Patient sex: M
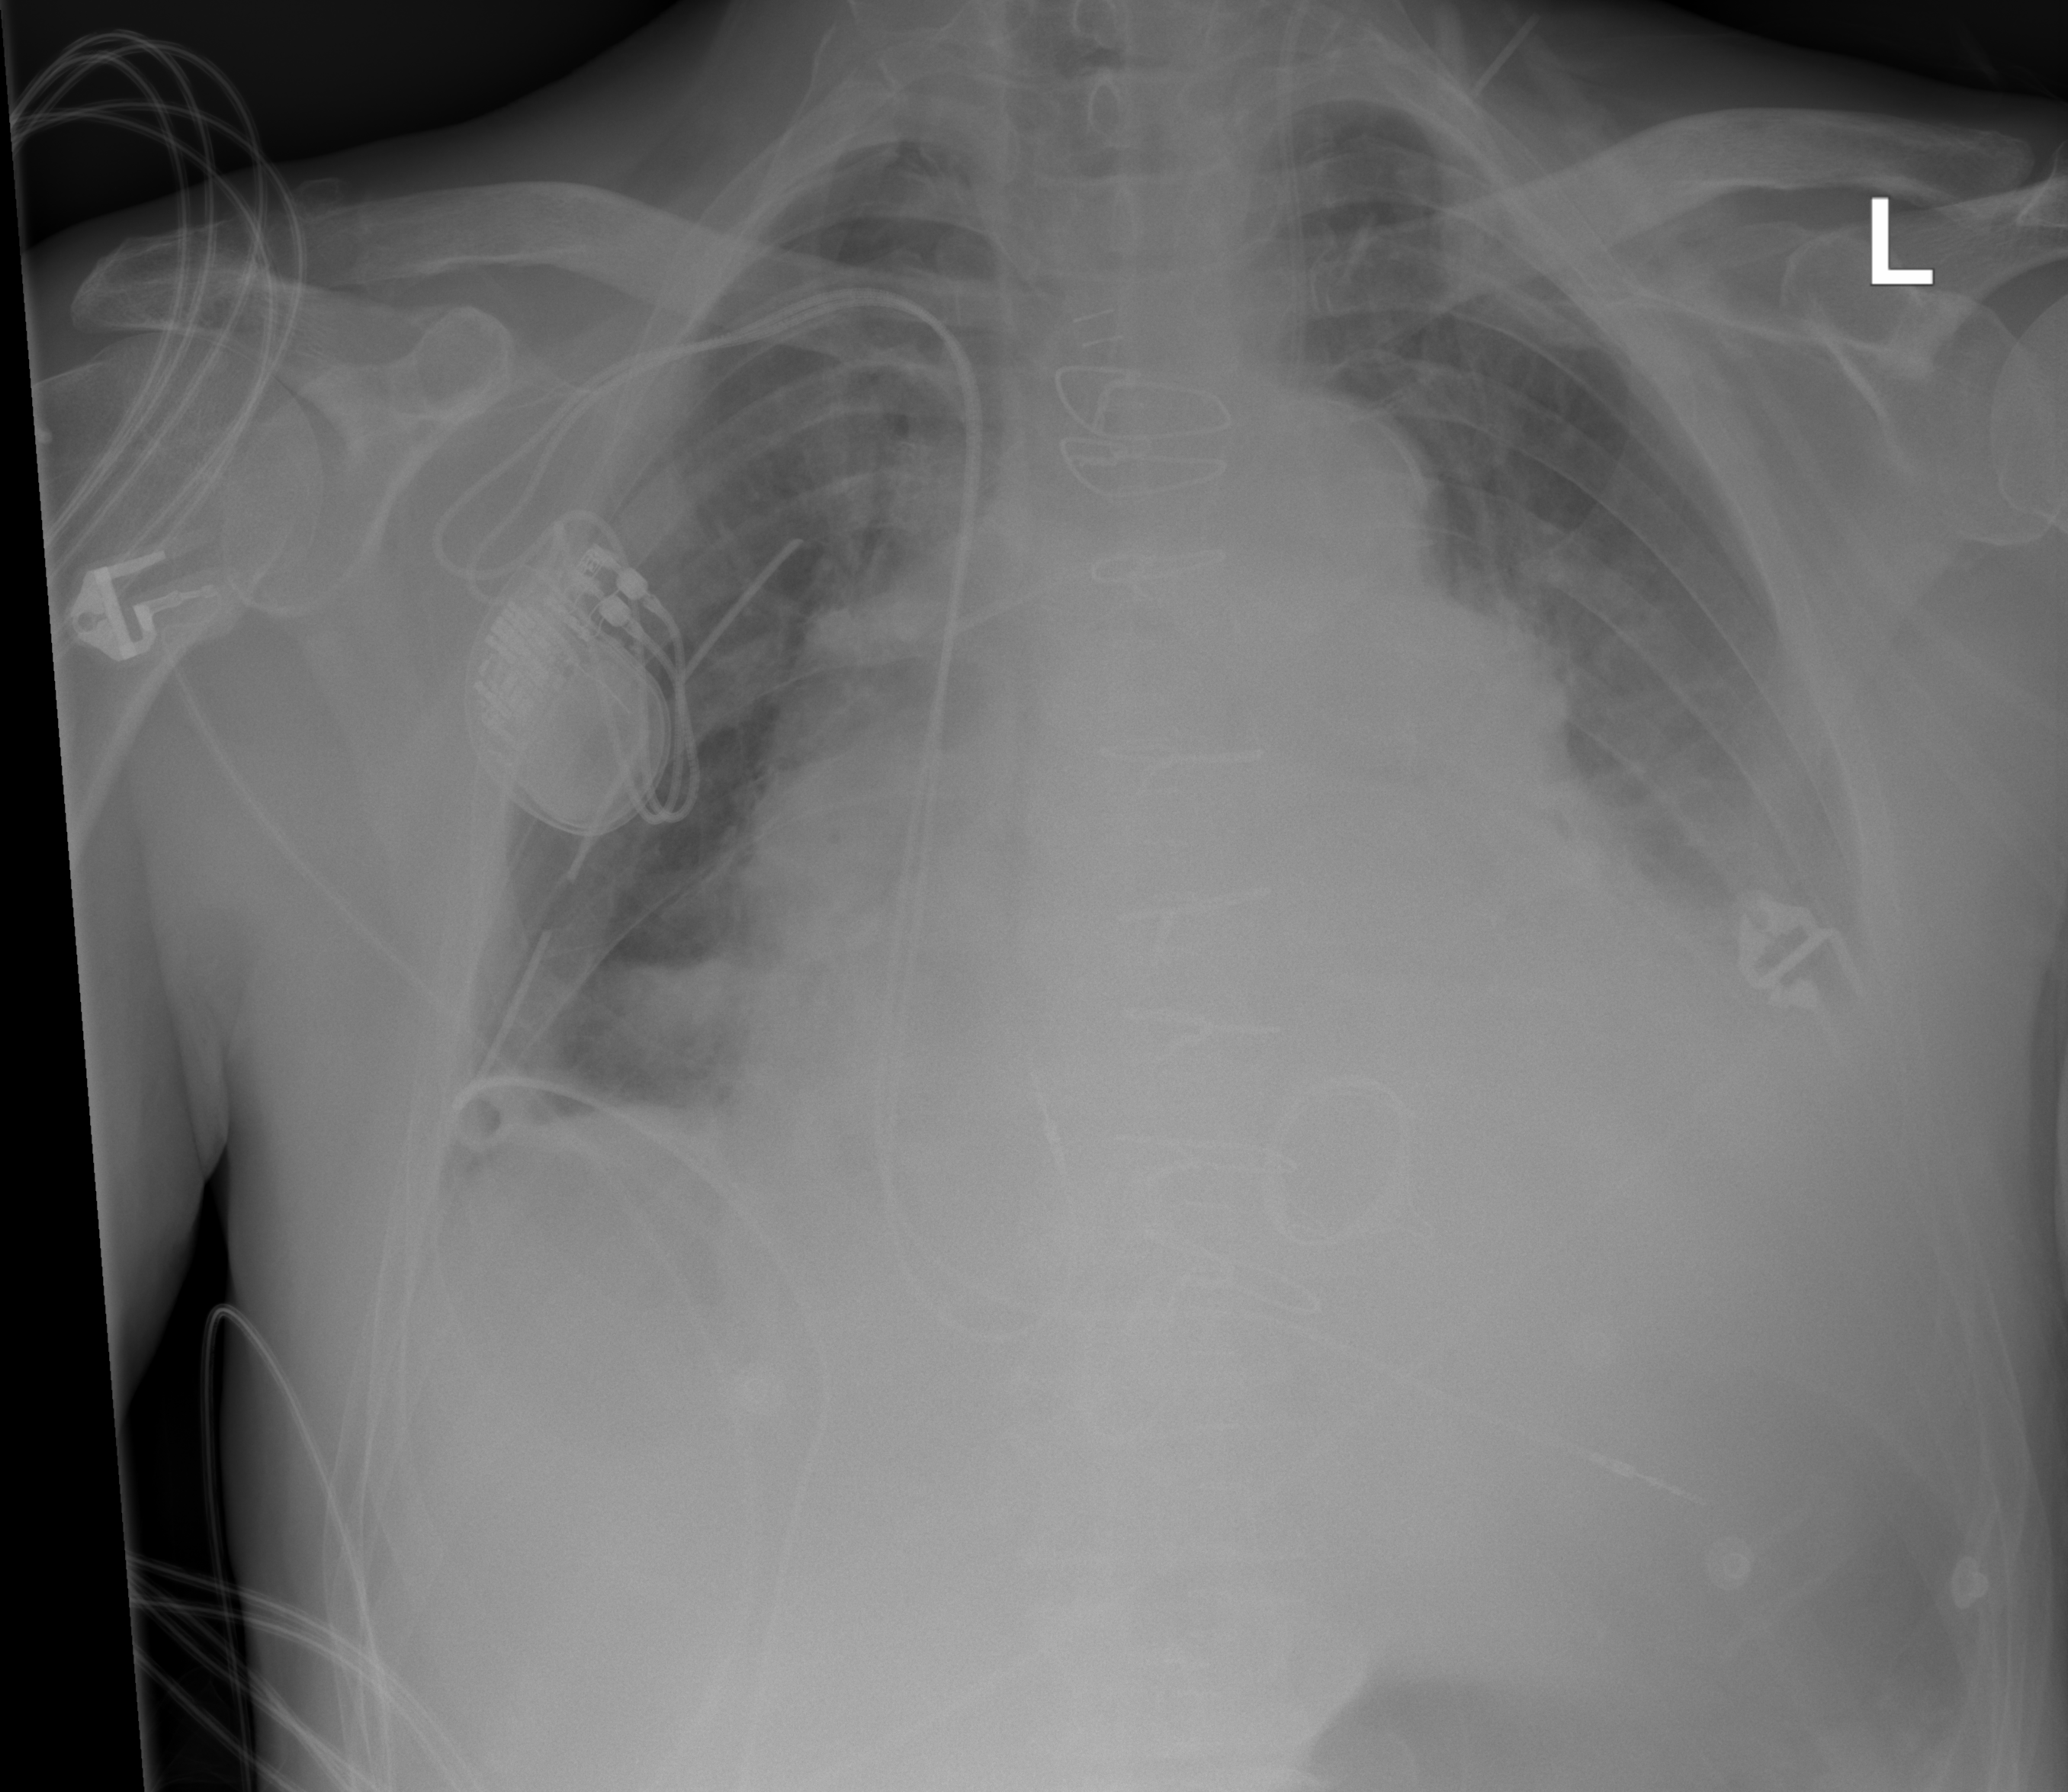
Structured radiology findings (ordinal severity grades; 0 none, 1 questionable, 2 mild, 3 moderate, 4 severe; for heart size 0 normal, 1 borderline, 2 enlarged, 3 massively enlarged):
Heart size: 3
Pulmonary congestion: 2
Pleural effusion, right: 2
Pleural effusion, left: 2
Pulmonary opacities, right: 2
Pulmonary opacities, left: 0
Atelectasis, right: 1
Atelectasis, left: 3